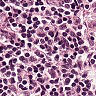
Metastatic tissue present: no